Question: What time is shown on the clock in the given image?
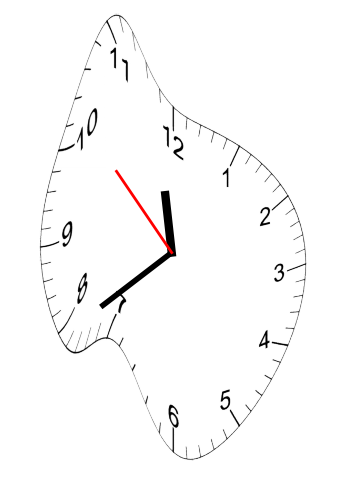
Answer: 11:38:52